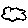
Label: cloud